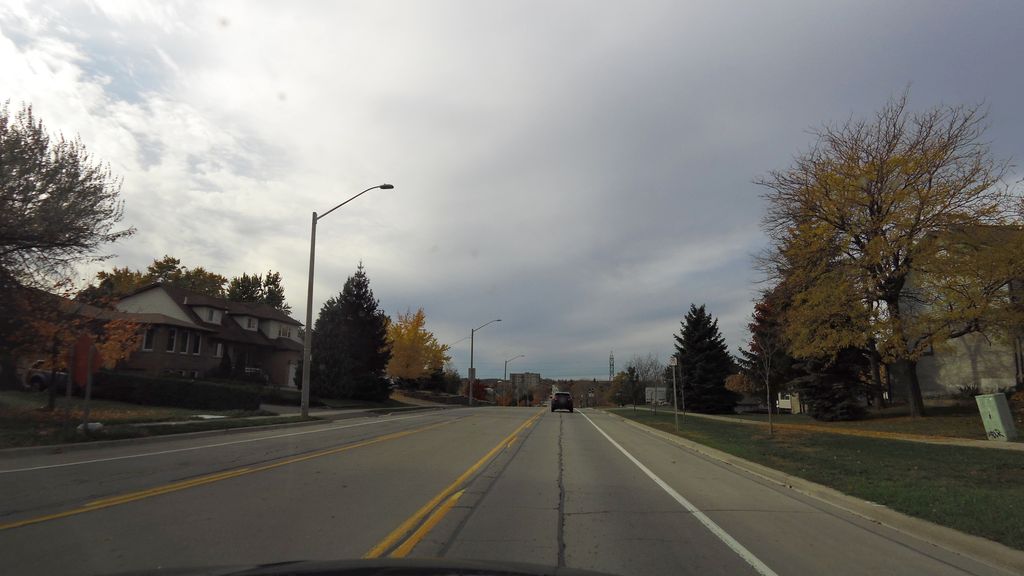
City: hamilton